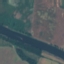
Land use / land cover: River